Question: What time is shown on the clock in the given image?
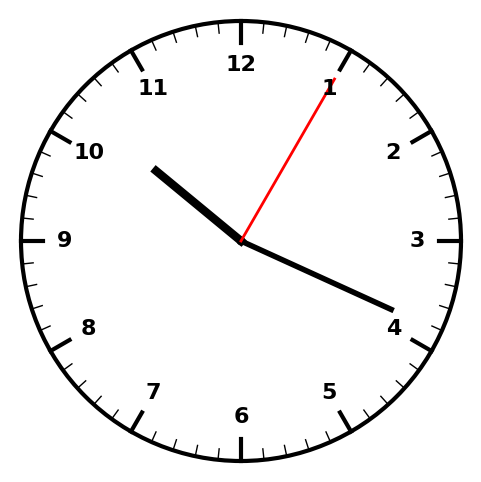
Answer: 10:19:05